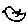
Label: bird